高一 · 度量几何学
如图水平放置的一个平面图形的直观图是边长为 $1 \mathrm{~cm}$ 的正方形, 则原图形的周长是 ( )

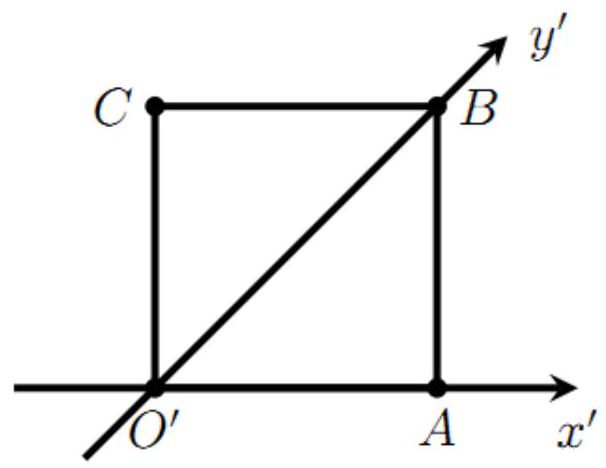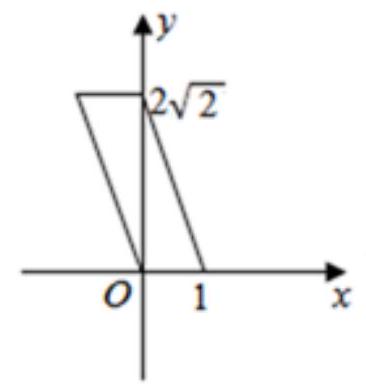
$8 \mathrm{~cm}$

B. $6 \mathrm{~cm}$

C. $2(1+\sqrt{3}) \mathrm{cm}$

D. $2(1+\sqrt{2}) \mathrm{cm}$
答案: A
解析: 【分析】

由斜二测画法的规则知在已知图形平行于 $x$ 轴的线段, 在直观图中画成平行于 $x^{\prime}$ 轴, 长度保持不变,已知图形平行于 $y$ 轴的线段, 在直观图中画成平行于 $y^{\prime}$ 轴, 且长度为原来一半, 据此还原几何体确定其周长即可.

【详解】

由斜二测画法的规则知与 $x^{\prime}$ 轴平行的线段其长度不变以及与横轴平行的性质不变,

正方形的对角线在 $y^{\prime}$ 轴上,

可求得其长度为 $\sqrt{2} \mathrm{~cm}$, 故在平面图中其在 $y$ 轴上, 且其长度变为原来的 2 倍, 长度为 $2 \sqrt{2} \mathrm{~cm}$,其原来的图形如图所示,

则其周长为: $2 \times\left(1+\sqrt{1^{2}+(2 \sqrt{2})^{2}}\right)=8 \mathrm{~cm}$.

故选 $A$.

【点睛】

本题考查的知识点是平面图形的直观图, 其中斜二测画法的规则, 能够快速的在直观图面积和原图面积之间进行转化.